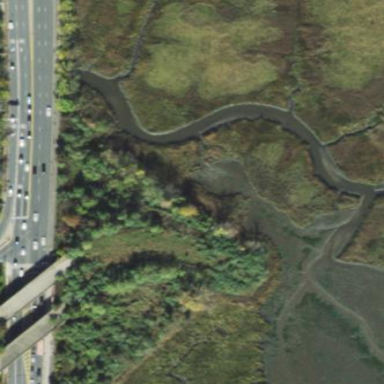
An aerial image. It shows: Wetland area characterized by wet meadow.